Interaction volume radius: 5 \u00c5
Interaction volume height: 35 \u00c5
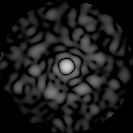
Disorder parameter: 0.7984